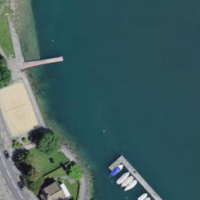
EUNIS habitat code: 14
Species observed at this site:
Alisma gramineum